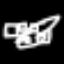
Label: square